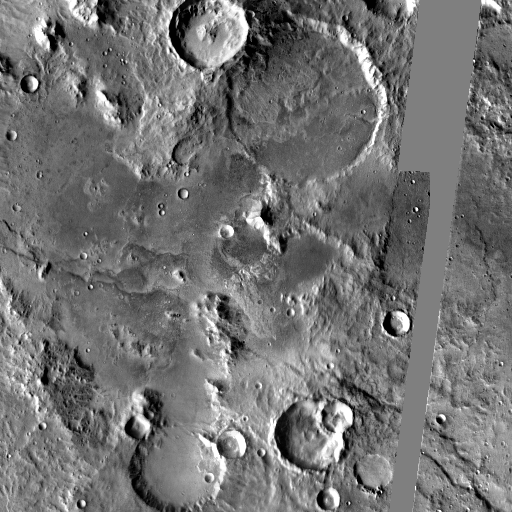
Crater classes present: Background, Other, Layered, Buried, Secondary